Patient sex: M
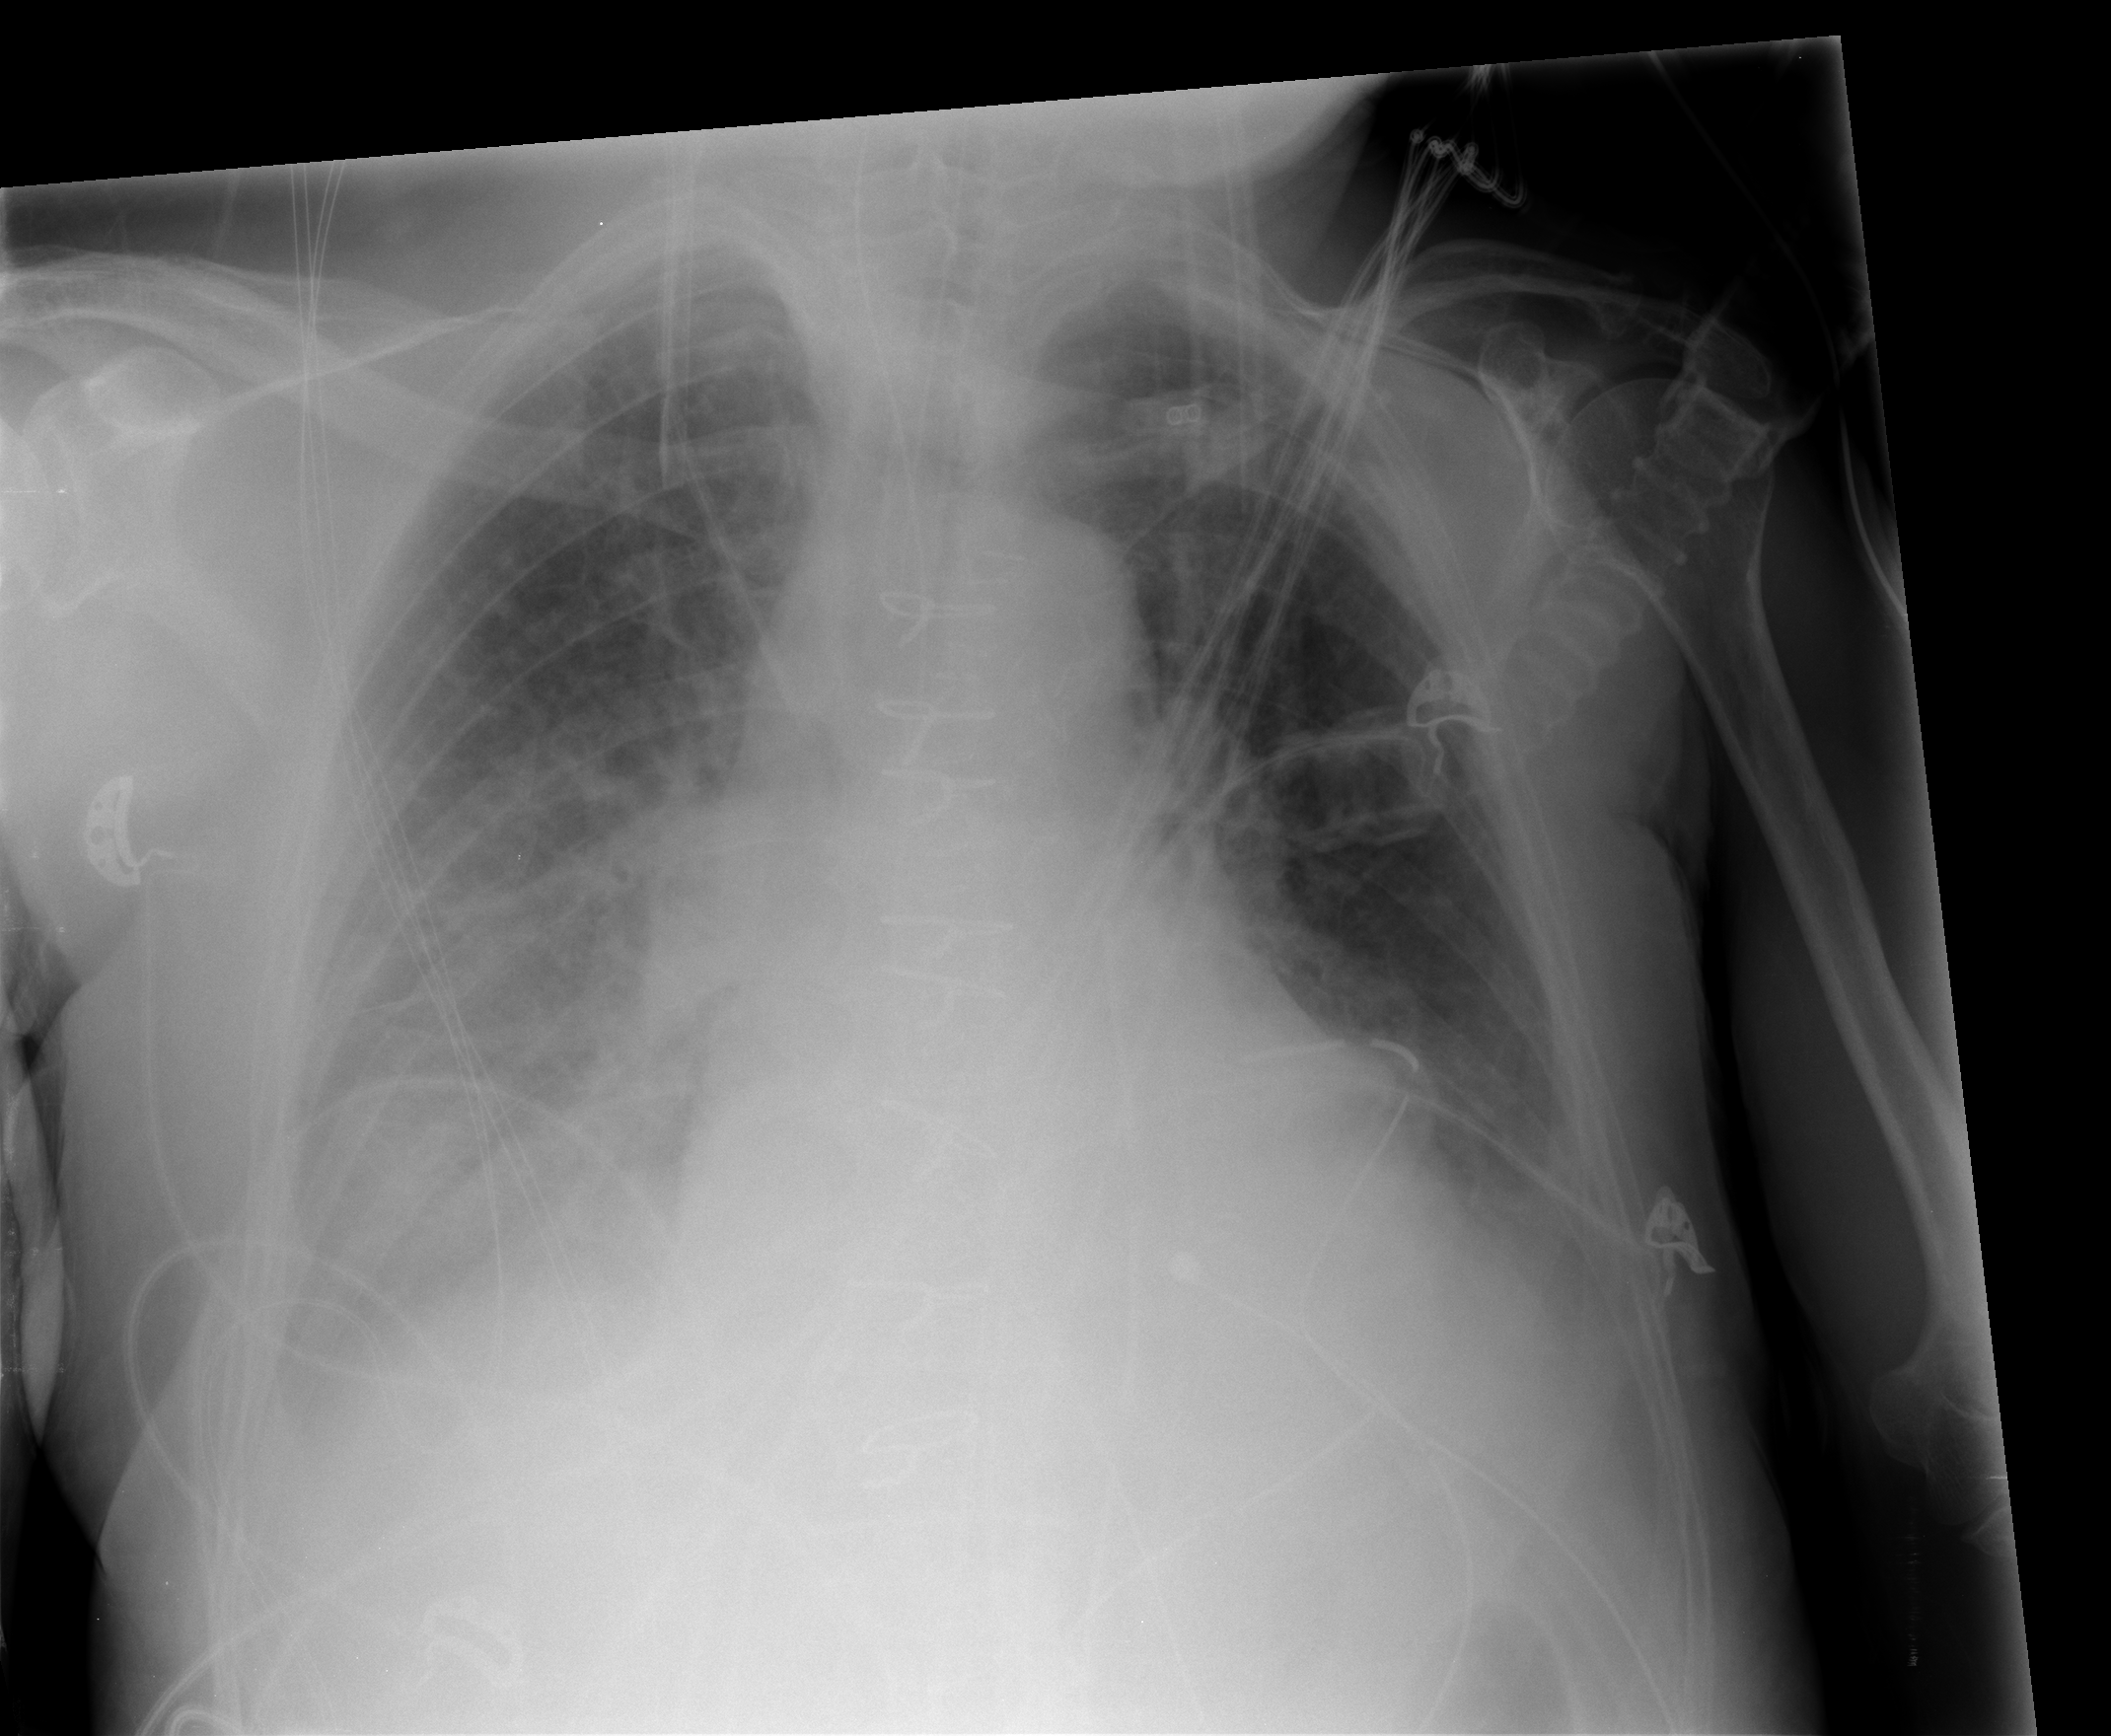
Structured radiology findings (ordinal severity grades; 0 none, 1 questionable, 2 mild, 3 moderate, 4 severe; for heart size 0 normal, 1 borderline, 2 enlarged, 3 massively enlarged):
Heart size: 1
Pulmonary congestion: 2
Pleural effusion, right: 3
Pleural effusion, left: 2
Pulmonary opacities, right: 1
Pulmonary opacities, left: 1
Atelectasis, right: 2
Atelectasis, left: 2